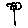
Label: flower